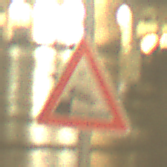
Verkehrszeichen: Ufer
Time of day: Night
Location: Outdoor (Urban)
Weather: Overcast
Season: NotSpecified
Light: Artificial